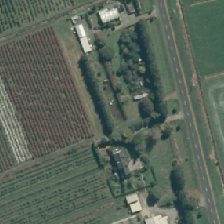
Land cover: urban_build_up